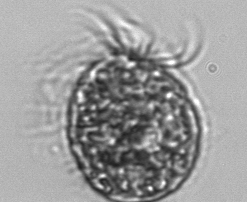
Label: Pelagostrobilidium